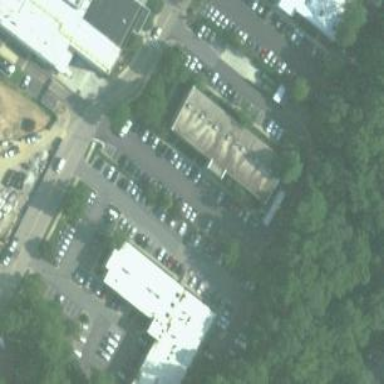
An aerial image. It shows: Commercial building.